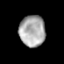
Tissue: prostate
Cell type: T cells
Senescence score: 0.3468
Nuclear area (px): 788
Mean DAPI intensity: 170.346